Interaction volume radius: 10 \u00c5
Interaction volume height: 10 \u00c5
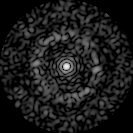
Disorder parameter: 0.8386